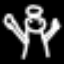
Label: angel